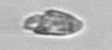
Label: Katodinium_or_Torodinium